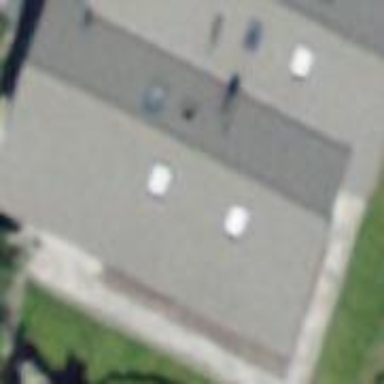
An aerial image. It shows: Building with tile roof.